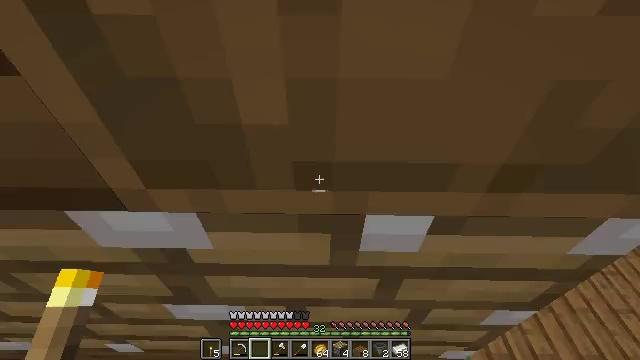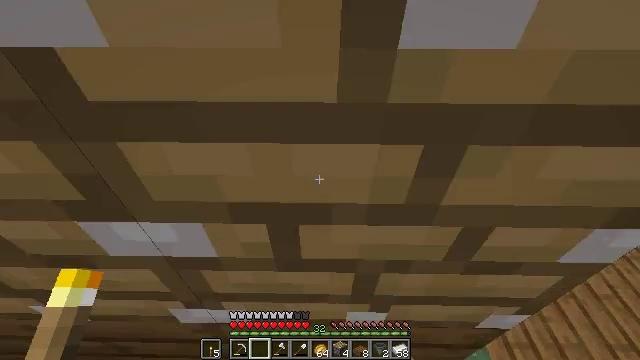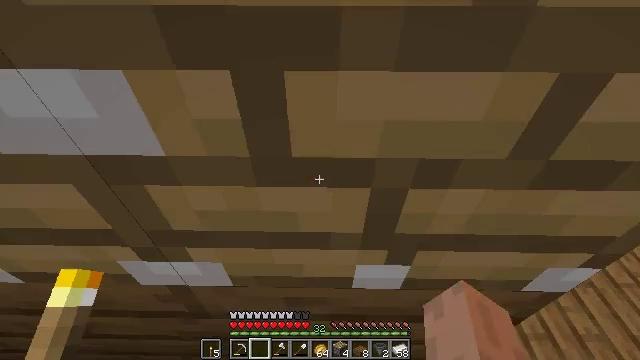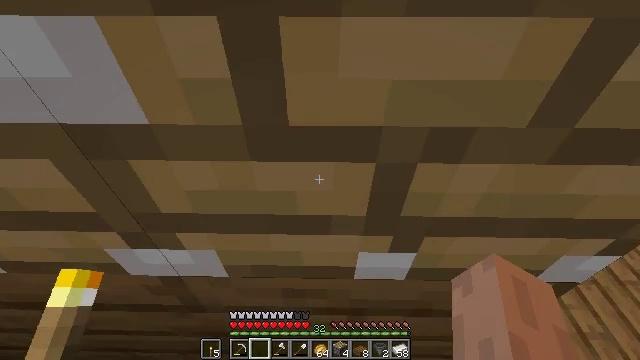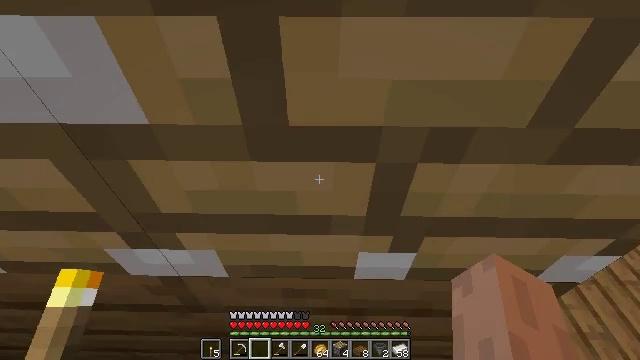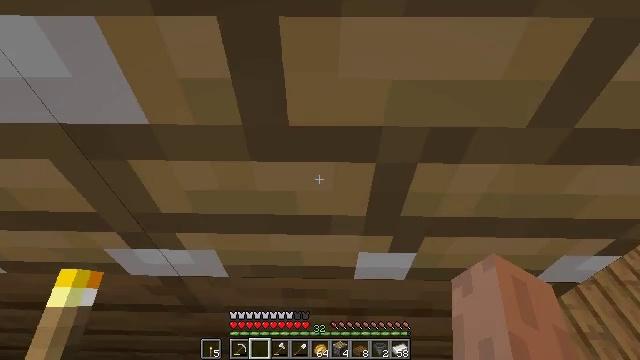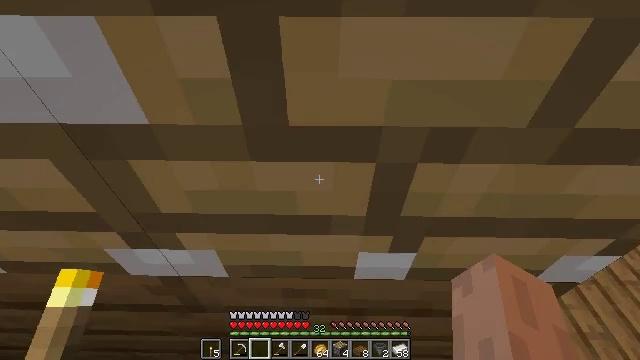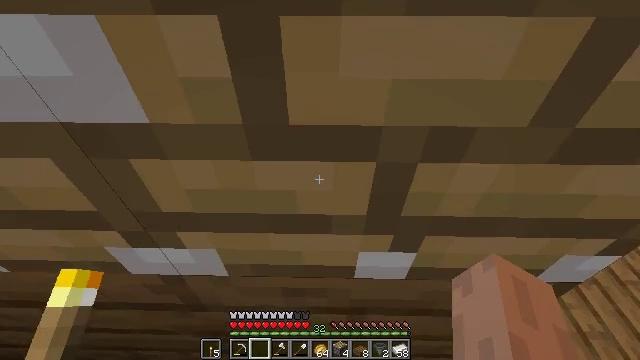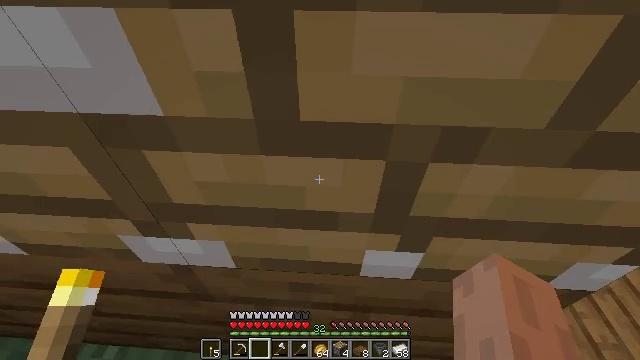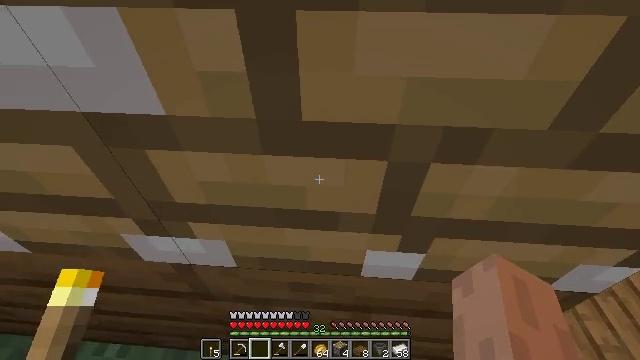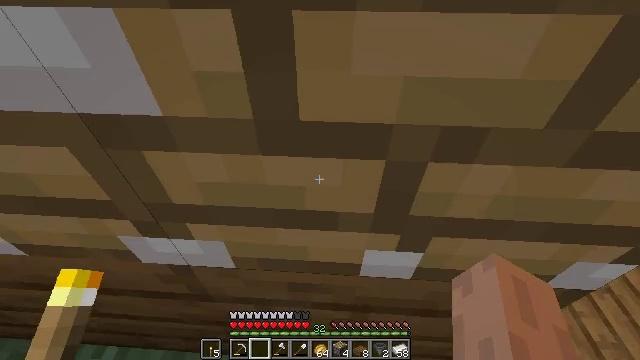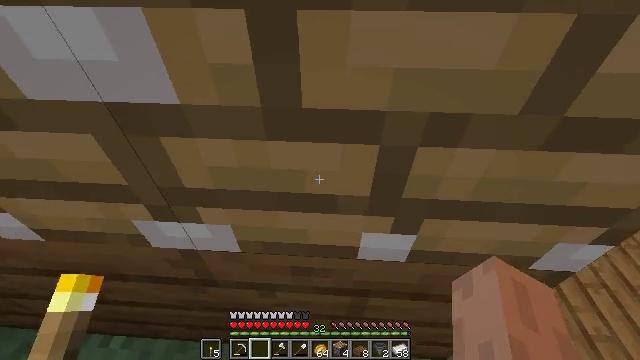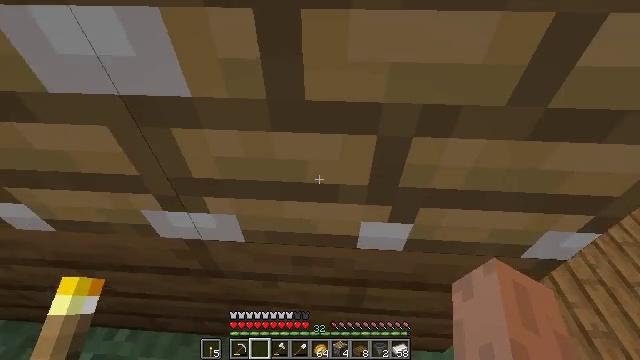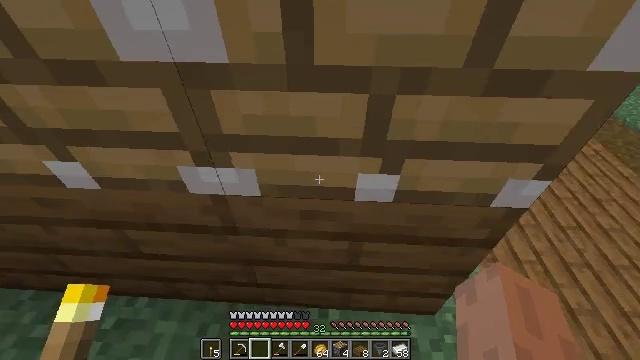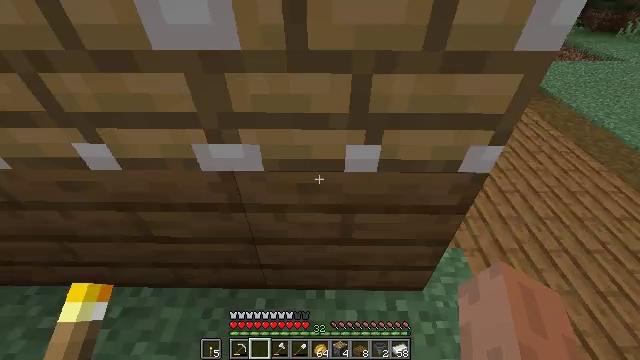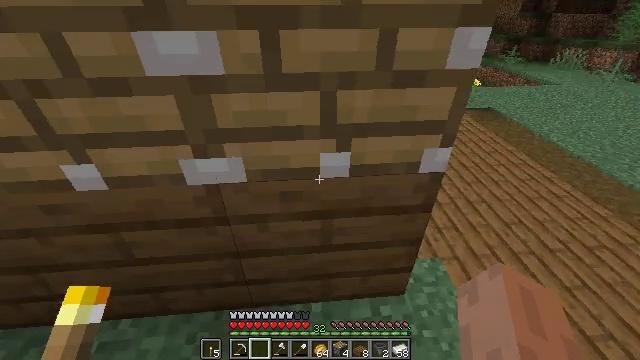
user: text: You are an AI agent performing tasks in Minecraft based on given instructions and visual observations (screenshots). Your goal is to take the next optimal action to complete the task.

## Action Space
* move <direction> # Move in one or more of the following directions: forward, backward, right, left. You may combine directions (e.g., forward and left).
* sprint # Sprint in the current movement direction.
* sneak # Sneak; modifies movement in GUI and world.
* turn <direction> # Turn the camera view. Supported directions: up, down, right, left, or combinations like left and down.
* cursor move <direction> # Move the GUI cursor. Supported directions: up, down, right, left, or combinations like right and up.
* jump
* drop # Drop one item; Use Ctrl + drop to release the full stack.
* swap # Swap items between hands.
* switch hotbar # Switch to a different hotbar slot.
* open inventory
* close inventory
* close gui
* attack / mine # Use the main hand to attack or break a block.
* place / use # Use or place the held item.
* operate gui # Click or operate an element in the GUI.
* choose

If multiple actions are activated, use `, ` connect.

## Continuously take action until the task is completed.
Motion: motion action
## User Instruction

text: Attack the barrel to gather it.
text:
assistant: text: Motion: no_op
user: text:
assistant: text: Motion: no_op
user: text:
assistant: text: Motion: no_op
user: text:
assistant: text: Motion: no_op
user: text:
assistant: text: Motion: no_op
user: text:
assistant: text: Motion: no_op
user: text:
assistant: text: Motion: no_op
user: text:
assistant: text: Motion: turn left
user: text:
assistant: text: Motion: no_op
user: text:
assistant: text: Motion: no_op
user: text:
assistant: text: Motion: move back
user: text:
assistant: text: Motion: move back
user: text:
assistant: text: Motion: move back
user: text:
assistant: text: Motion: move back, turn right and up
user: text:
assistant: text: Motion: turn right and up
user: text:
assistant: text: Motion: turn right and up
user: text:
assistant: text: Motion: turn right and up
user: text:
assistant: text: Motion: turn up
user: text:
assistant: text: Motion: turn left and up
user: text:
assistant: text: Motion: turn left and up
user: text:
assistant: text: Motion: turn left and up
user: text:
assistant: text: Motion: turn up
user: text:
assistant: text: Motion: no_op
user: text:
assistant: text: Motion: no_op
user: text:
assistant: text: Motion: no_op
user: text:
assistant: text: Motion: no_op
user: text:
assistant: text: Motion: no_op
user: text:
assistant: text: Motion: turn left
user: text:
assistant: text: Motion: turn left
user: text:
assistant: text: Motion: turn left and down